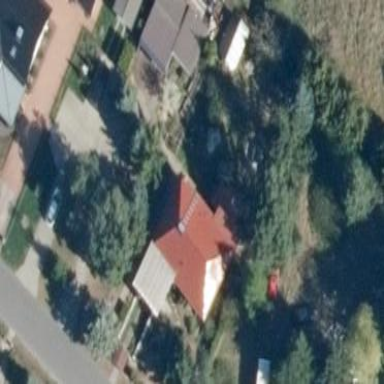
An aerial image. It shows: Residential building with gabled roof.